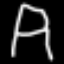
Label: chair